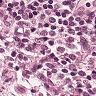
Metastatic tissue present: no